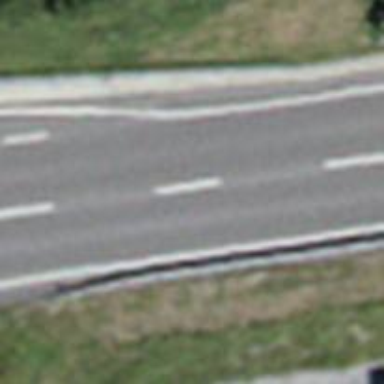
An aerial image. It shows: Primary highway.